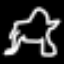
Label: frog